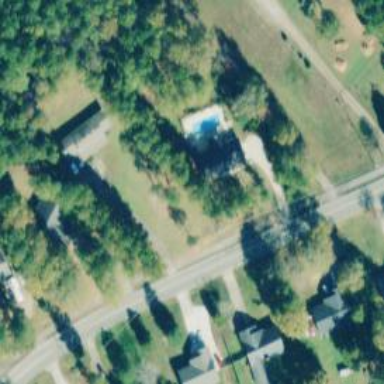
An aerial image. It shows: Driveway leading to service road.